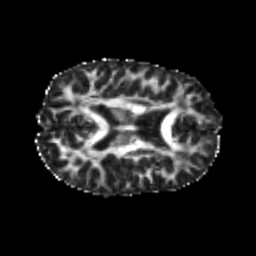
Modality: FA
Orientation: axial
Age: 23
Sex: female
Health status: healthy
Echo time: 0.074 s